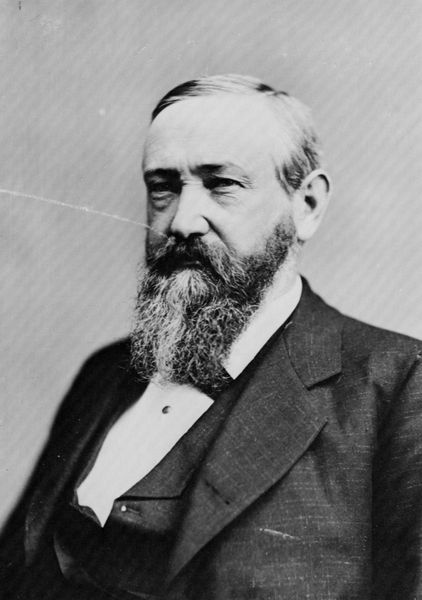
Titel: Benjamin Harrison
Künstler: Mathew B. Brady
Schlagwörter: mann, weiß, sitzen, frisur, grau, hintergrund, mund, nase, ohr, schwarz, stirn, blick, muster, rock, alt, anzug, bart, hemd, jacke, wand, augen, falten, kragen, vollbart, bild, bildnis, portrait, porträt, auge, haare, mantel, brustbild, bruststück, knopf, ohren, scheitel, wangen, papier, knopfloch, brauen, finster, glatze, knöpfe, fliege, revers, tränensäcke, weste, foto, fotografie, photographie, linie, schwarz-weiss, hohe stirn, freud, wissenschaftler, photo, schlips, halbprofil, runzeln, dreiteiler, kapitän, aufnahme, riss, kropf, photografie, magenfalten, revier, aufgeknöpft, darwin, portrit, tränensack, mäzen, ateilieraufnahme, 19. jahrhundert, älterer herr, ränensack